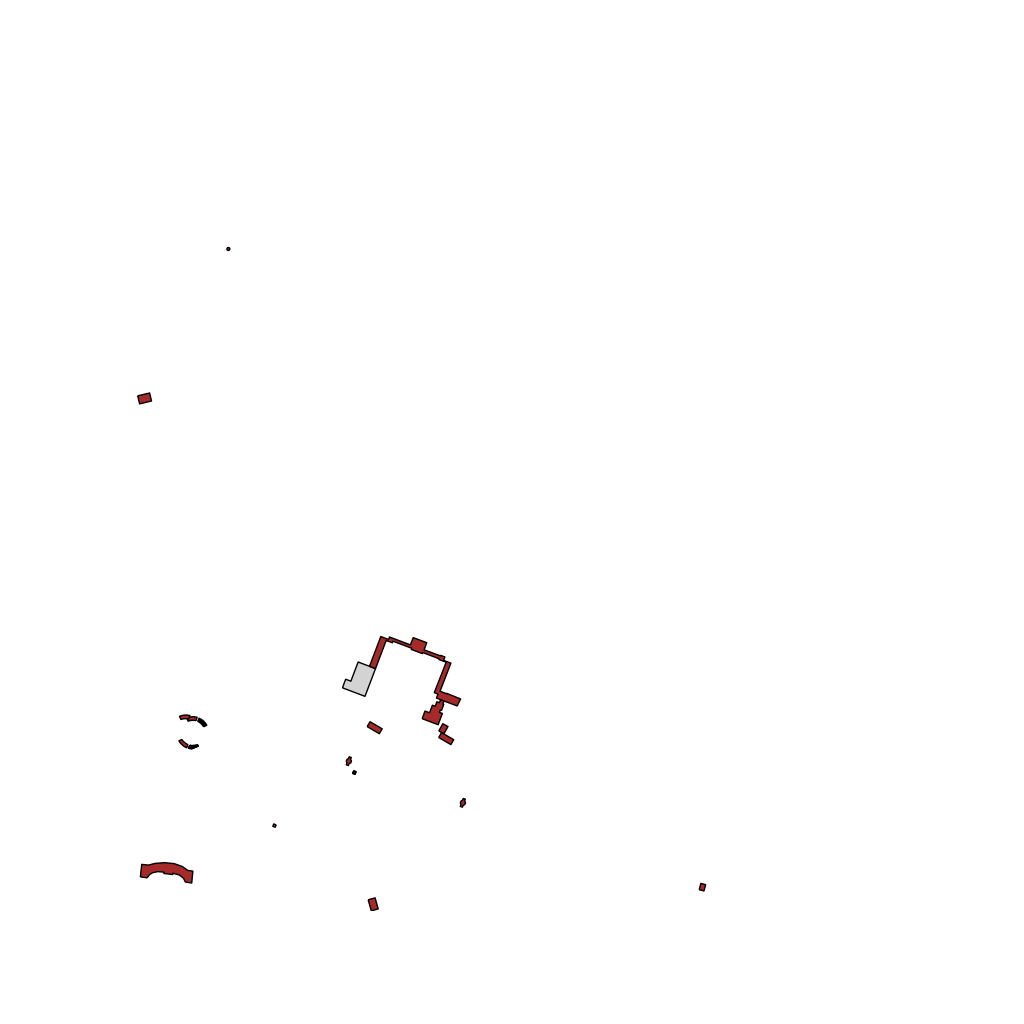
Tags: overhead vector_map, recreation, individual_rise, density_1, Building, Facility, Museum, 1.0 km²